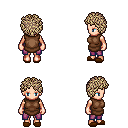
a pixel art fantasy rpg character, female body template, human, light skin, brown tunic, magenta pants, white blonde curly afro hairstyle, brown slippers, four views (front, back, left, right), 2x2 character sprite sheet, small pixel art, hard edges, no anti-aliasing